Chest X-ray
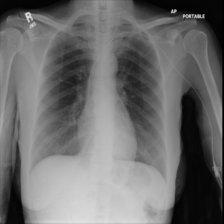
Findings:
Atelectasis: negative
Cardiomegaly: negative
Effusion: negative
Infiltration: negative
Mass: negative
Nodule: negative
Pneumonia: negative
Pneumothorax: negative
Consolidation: negative
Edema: negative
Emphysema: negative
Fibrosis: negative
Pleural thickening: negative
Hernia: negative